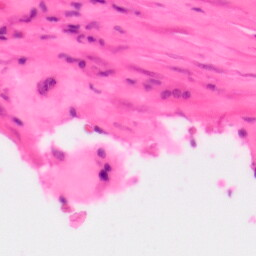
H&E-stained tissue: Colon